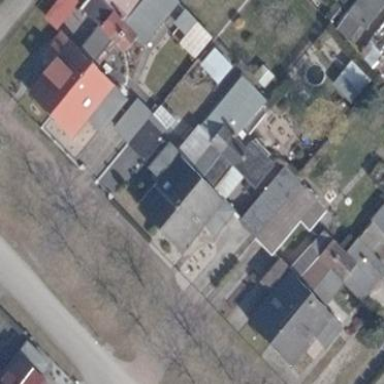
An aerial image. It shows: Gabled building with brown roof.